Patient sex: M
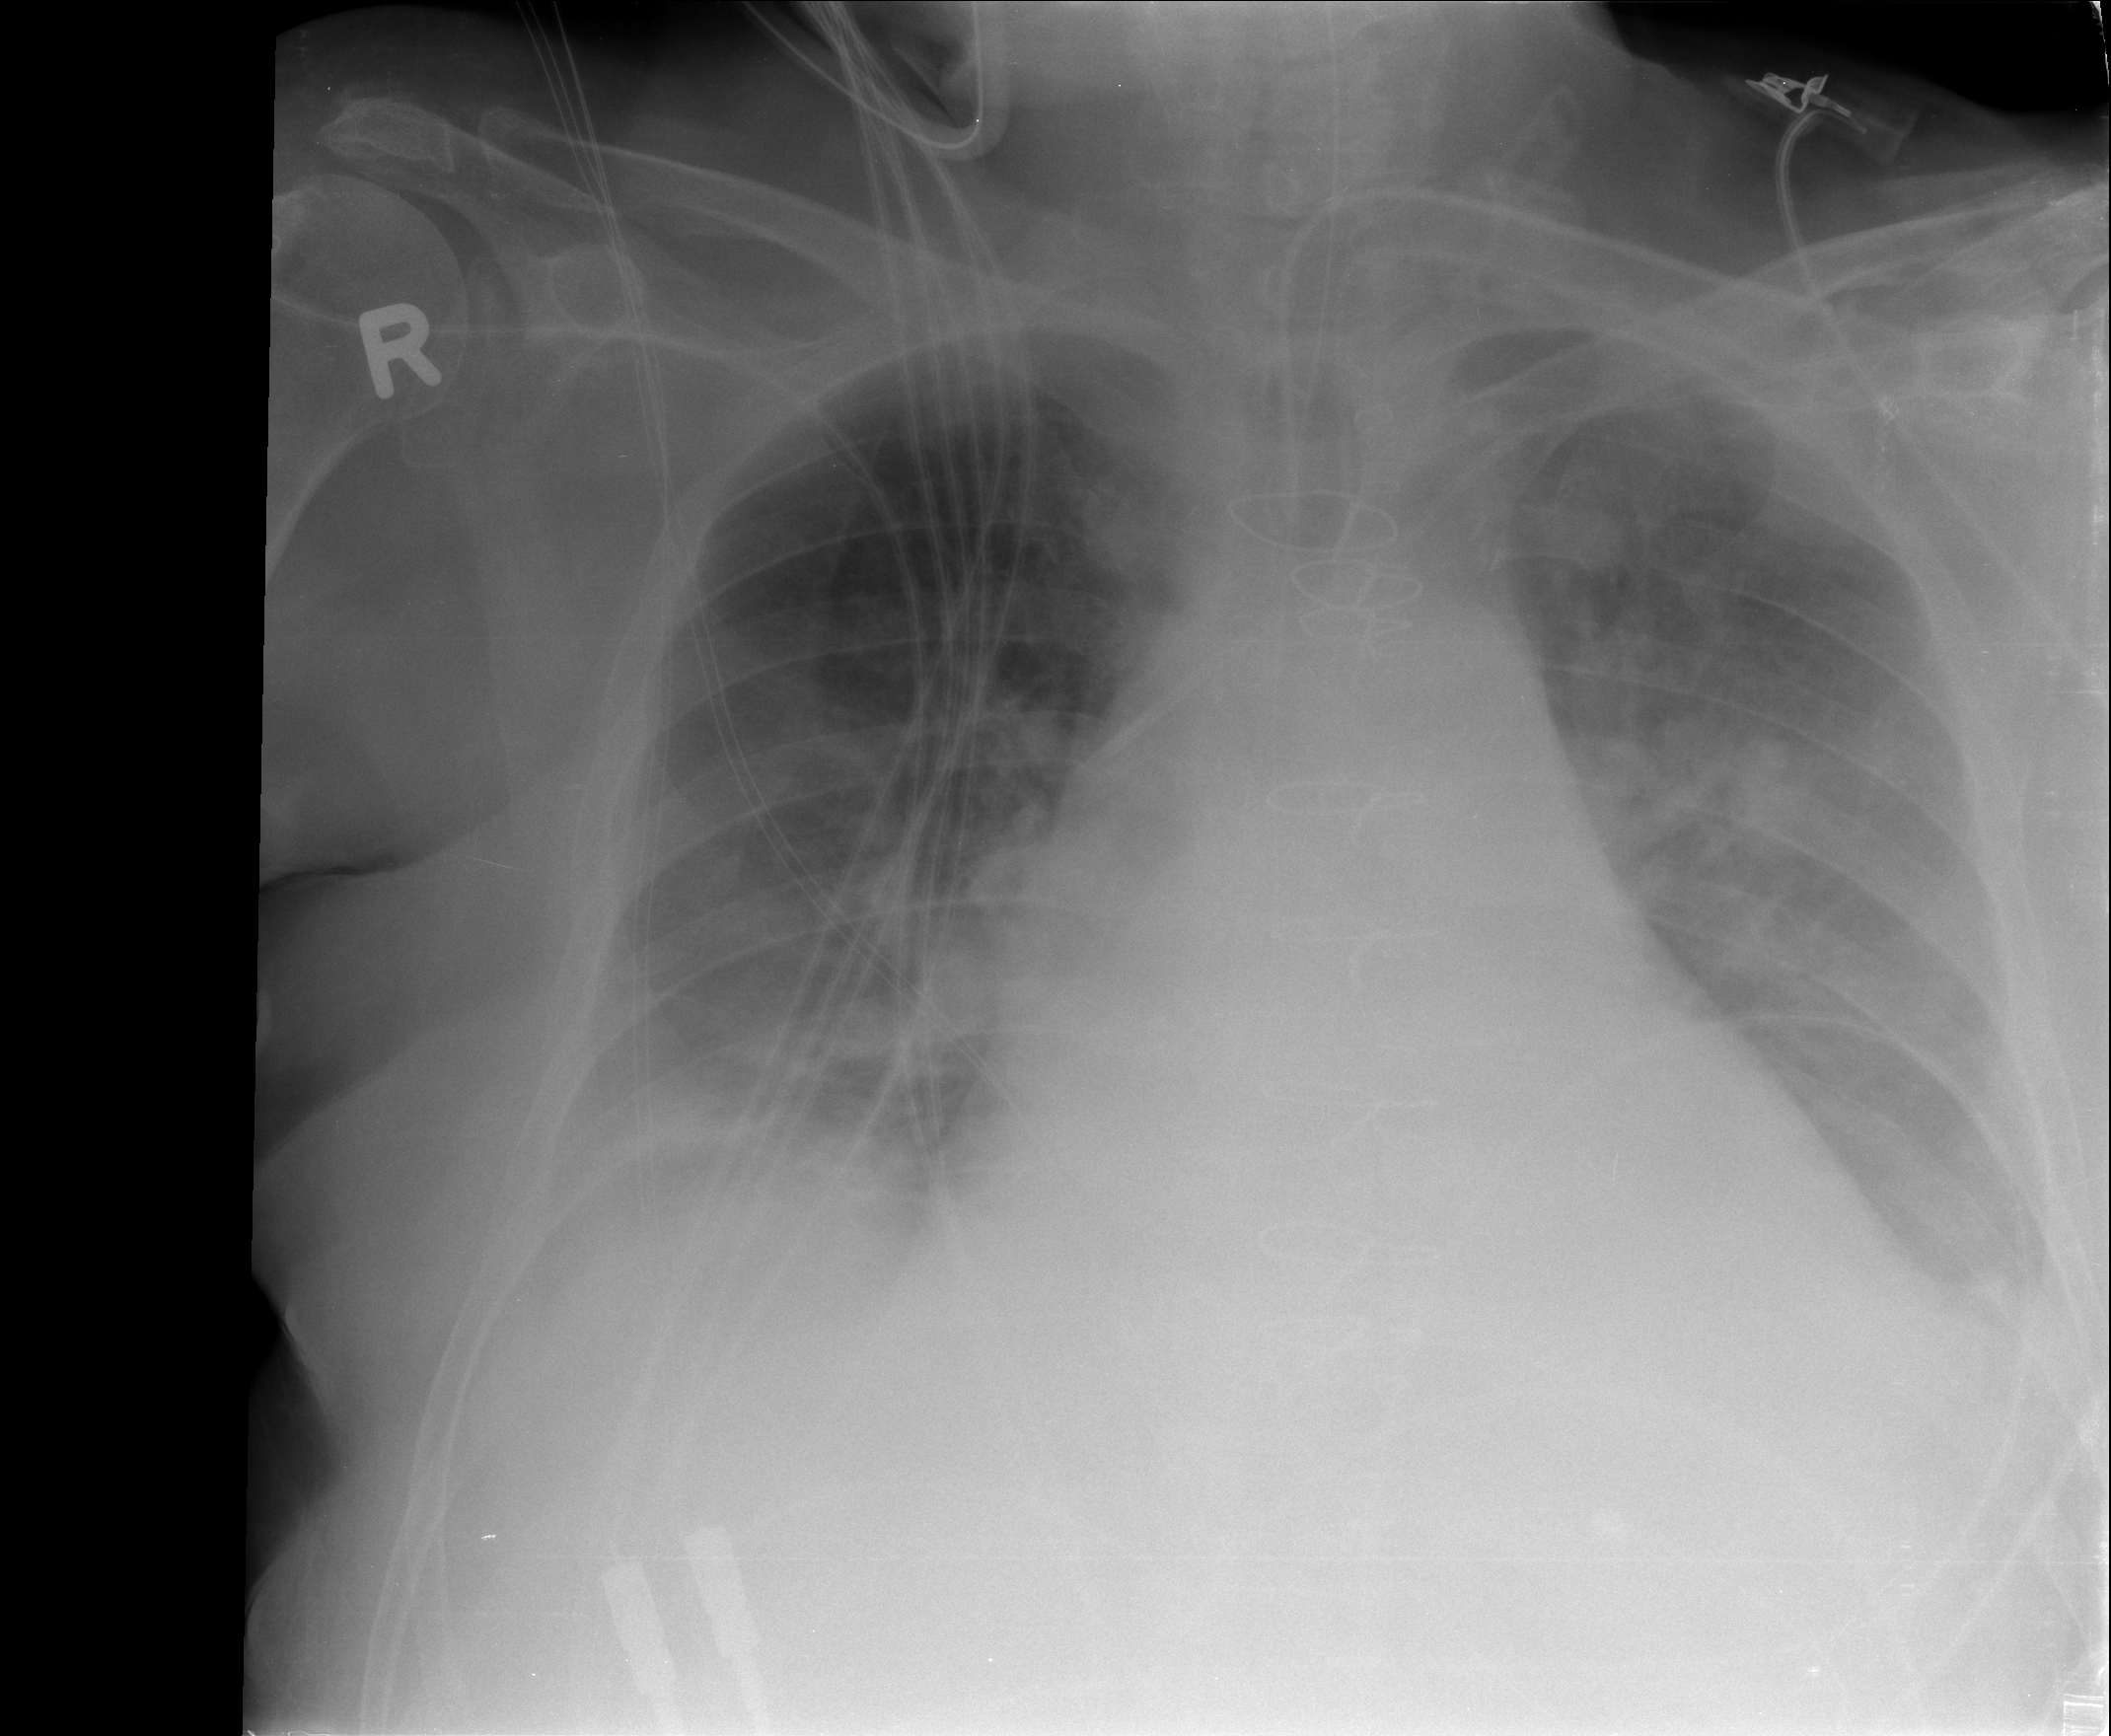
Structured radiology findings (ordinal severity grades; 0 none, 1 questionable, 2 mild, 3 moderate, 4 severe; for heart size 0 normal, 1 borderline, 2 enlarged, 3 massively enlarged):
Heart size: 2
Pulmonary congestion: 1
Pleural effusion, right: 2
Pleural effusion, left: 2
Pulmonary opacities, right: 1
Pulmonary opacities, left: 2
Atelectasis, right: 2
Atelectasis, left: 2